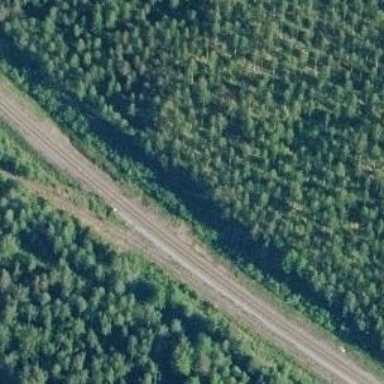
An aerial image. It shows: Abandoned railway.